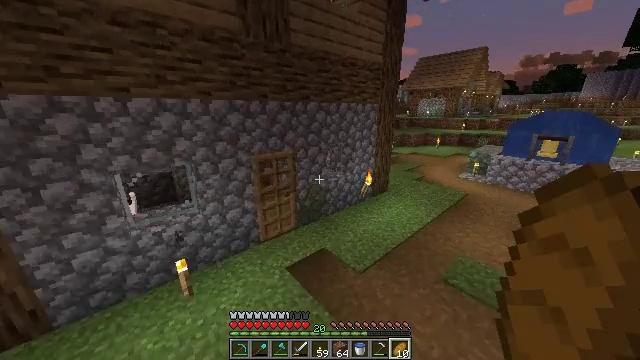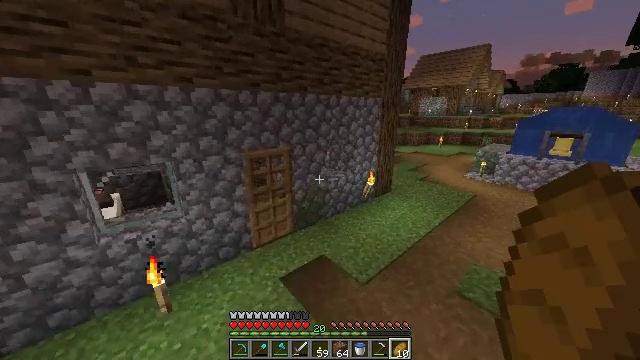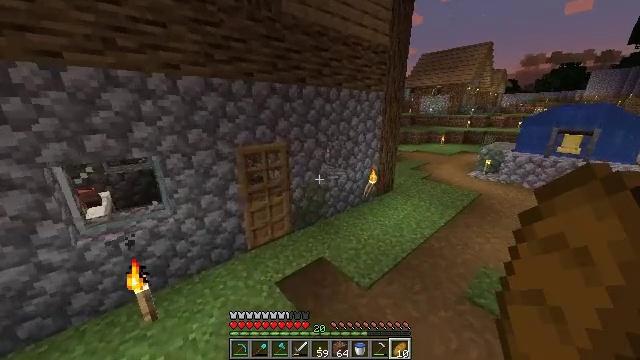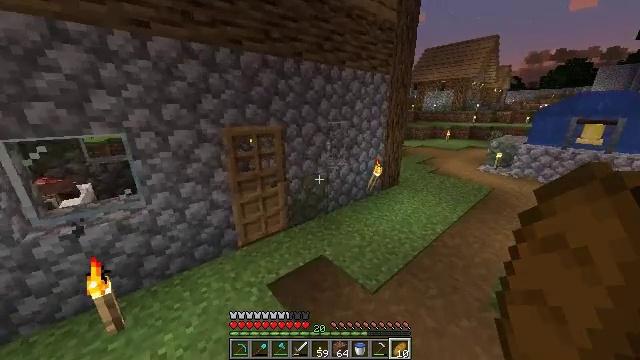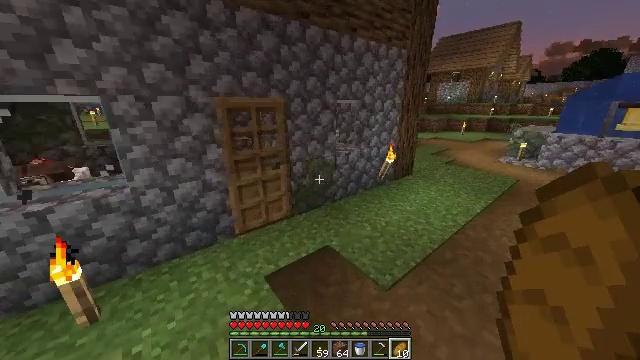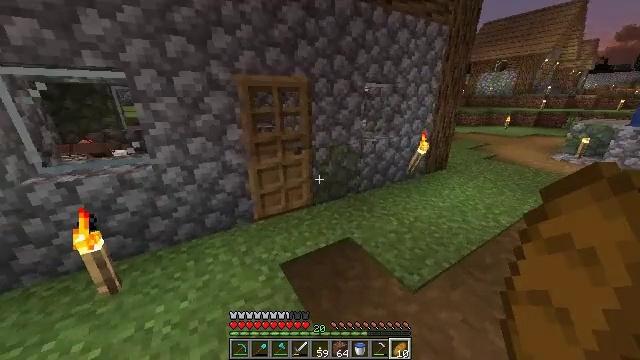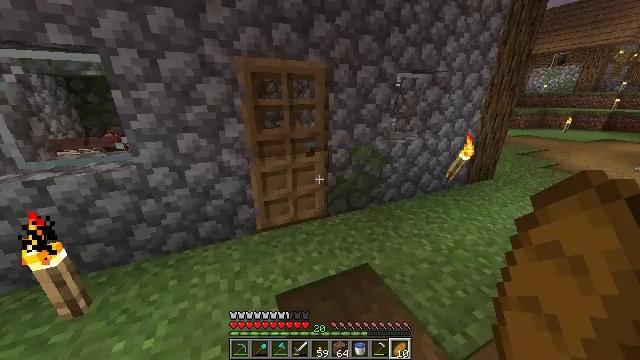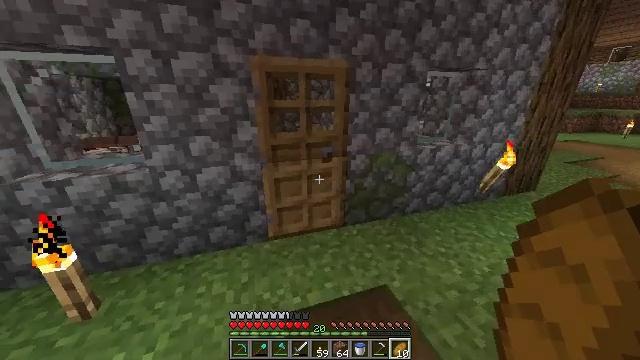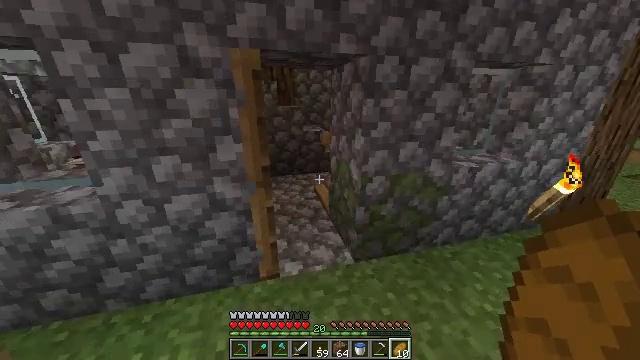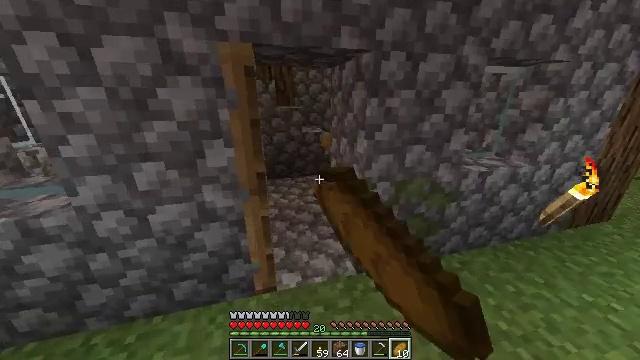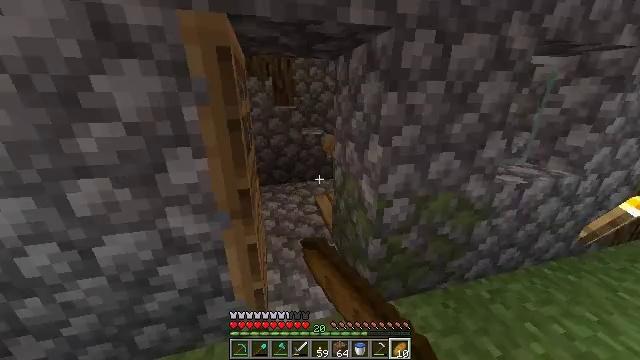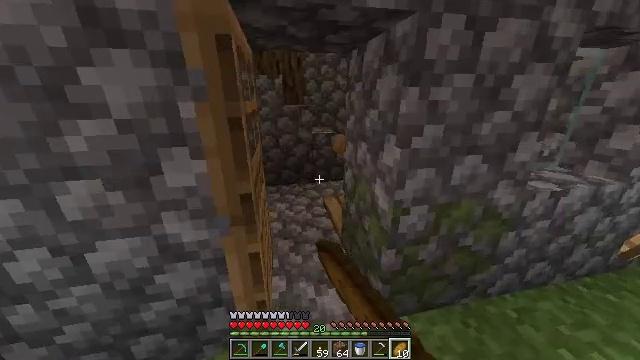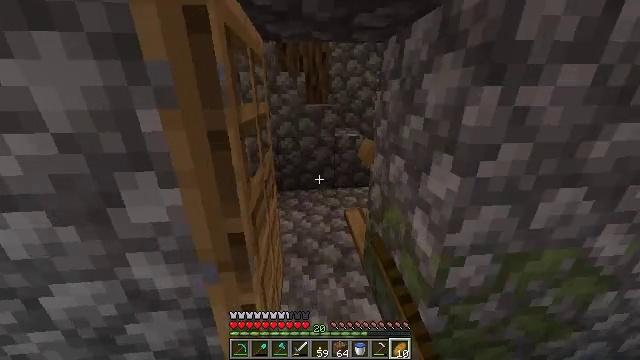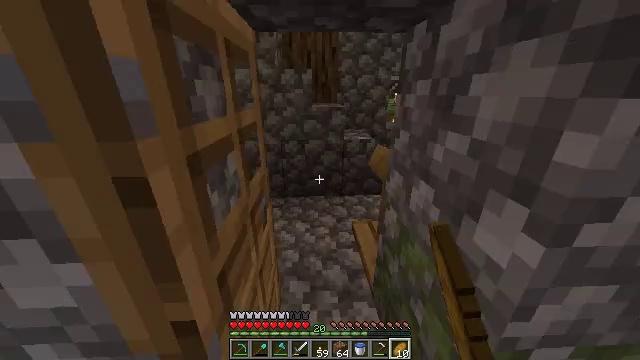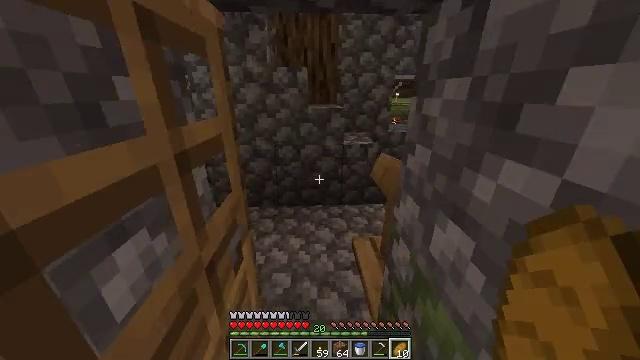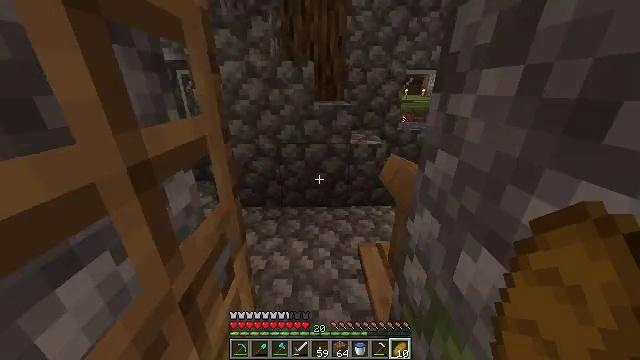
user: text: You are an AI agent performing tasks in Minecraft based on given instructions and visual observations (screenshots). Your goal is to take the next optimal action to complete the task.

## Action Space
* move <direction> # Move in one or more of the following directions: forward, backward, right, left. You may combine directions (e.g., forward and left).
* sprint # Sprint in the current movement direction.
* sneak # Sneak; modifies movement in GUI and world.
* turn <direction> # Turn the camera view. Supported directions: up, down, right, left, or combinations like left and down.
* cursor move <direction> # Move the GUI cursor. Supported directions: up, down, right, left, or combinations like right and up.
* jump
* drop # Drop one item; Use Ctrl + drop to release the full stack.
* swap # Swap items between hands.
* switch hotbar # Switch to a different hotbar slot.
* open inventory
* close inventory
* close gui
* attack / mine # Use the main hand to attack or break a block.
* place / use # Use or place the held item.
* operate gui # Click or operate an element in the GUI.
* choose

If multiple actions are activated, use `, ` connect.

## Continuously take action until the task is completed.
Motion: motion action
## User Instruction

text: Open your crafting table to craft a lectern.
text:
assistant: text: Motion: move forward, sprint
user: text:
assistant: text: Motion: move forward, sprint
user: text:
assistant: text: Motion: move forward, sprint
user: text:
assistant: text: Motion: move forward, turn left and down
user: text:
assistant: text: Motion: move forward, turn left and down
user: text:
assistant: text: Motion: move forward, turn left
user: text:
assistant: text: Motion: move forward, turn left
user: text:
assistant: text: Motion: move forward, turn left, use / place
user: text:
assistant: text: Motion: move forward, use / place
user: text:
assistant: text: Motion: move forward, use / place
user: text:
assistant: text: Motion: move forward, turn left
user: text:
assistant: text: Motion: move forward, turn left
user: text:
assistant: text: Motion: move forward, turn left
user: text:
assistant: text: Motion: move forward
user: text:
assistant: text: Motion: move forward, turn left
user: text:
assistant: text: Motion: move forward, turn left
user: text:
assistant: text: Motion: move forward, turn left and down
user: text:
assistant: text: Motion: move forward, turn left
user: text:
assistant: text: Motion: move forward, turn left
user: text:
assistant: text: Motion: move forward, turn left
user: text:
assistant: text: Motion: move forward, turn left
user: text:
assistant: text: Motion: move forward, turn left
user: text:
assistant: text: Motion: move forward, turn left
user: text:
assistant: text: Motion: turn left
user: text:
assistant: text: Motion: no_op
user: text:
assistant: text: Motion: no_op
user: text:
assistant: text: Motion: no_op
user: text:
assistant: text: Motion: turn left
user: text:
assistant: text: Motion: move forward, turn left
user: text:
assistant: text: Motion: move forward and move left